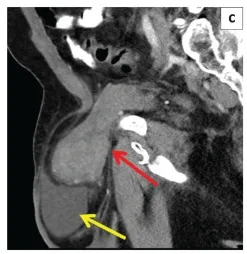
Sagittal CT images of the inguinal region reveal a heterogeneous, enhancing soft tissue mass in the right inguinal canal, inseparable from the right anterolateral aspect of the urinary bladder wall (red arrow). There is a moderately sized hydrocoele in the right scrotum (yellow arrow).
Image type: radiology (ct)